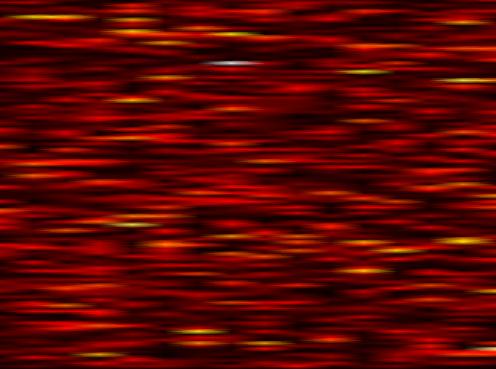
Label: OFDM